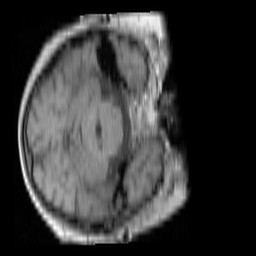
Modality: T1w
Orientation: axial
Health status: ill
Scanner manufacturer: siemens
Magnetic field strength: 3 T
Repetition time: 0.4 s
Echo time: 0.00272 s